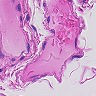
Metastatic tissue present: no